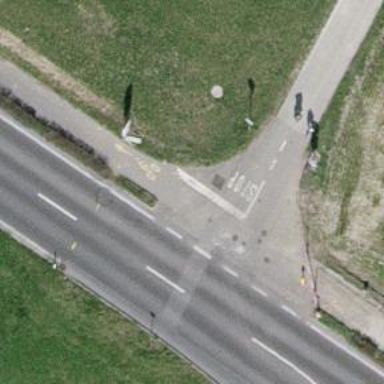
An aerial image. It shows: Unmarked crossing on the road.